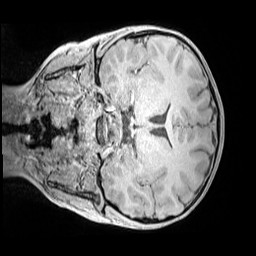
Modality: MP2RAGE
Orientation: coronal
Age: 9
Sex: male
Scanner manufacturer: siemens
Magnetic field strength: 3 T
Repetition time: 4 s
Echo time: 0.00299 s